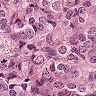
Metastatic tissue present: yes